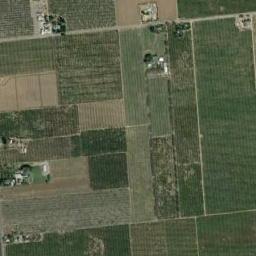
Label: rectangular_farmland